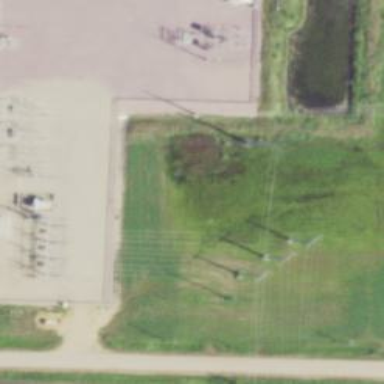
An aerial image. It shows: Power tower.